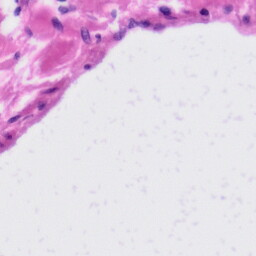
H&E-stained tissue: Liver